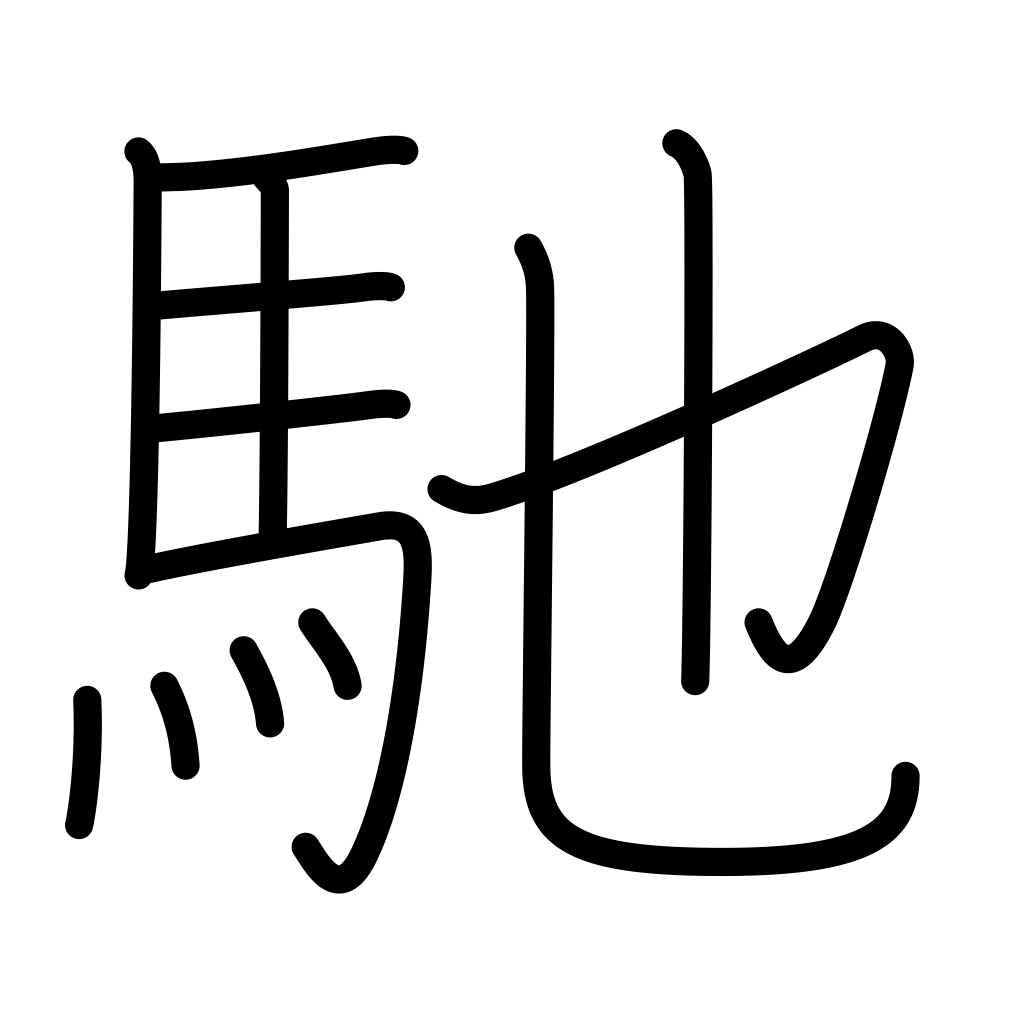
Meaning: run, gallop, sail, despatch